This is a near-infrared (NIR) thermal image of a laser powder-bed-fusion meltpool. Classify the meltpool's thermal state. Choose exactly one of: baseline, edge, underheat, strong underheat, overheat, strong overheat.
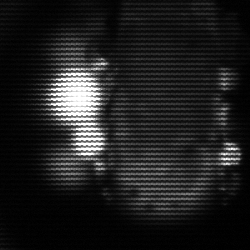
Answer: strong underheat